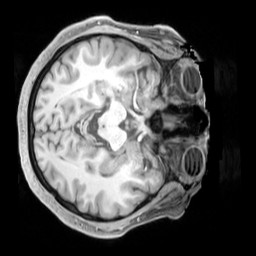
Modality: T1w
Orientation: axial